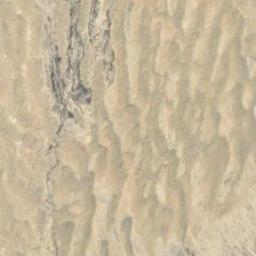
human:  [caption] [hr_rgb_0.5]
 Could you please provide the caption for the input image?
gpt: The desert has yellow sand and lots of transverse sand ridges .

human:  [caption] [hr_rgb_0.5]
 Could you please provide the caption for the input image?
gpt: There are yellow desert with lines of green plants .

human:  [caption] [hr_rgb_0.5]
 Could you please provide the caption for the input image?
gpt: The color of this desert is orange .

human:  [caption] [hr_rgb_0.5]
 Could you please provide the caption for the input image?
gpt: This is a yellow desert with wavy stripes with several strips of gray-black rock .

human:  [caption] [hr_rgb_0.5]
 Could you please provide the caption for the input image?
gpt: A yellow desert with patterned stripes .